Question: Error occured while deploying sample app to Heroku.
Rails Version - 3.2.13 and Ruby 1.9.3
But getting strange issue of Bundler

Error Console : Windows CMD Prompt - Here console mentioned about ruby 2 but 1.9.3 is installed version of my machine.
'''
-----> Ruby app detected
-----> Compiling Ruby/Rails
-----> Using Ruby version: ruby-2.0.0
-----> Installing dependencies using Bundler version 1.3.2
New app detected loading default bundler cache
Running: bundle install --without development:test --path vendor/bundle -
-binstubs vendor/bundle/bin
Unfortunately, a fatal error has occurred. Please see the Bundler
troubleshooting documentation at http://bit.ly/bundler-issues. Thanks!
/tmp/build_07f8cd6f-1940-4d6a-9073-77757dd85710/vendor/ruby-2.0.0/lib/rub
y/2.0.0/uri/generic.rb:214:in 'initialize': the scheme http does not accept regi
stry part: :443 (or bad hostname?) (URI::InvalidURIError)
from /tmp/build_07f8cd6f-1940-4d6a-9073-77757dd85710/vendor/ruby-2.0.0/li
b/ruby/2.0.0/uri/http.rb:84:in 'initialize'
from /tmp/build_07f8cd6f-1940-4d6a-9073-77757dd85710/vendor/ruby-2.0.0/li
b/ruby/2.0.0/uri/common.rb:214:in 'new'
'''
Gemfile
'''
source 'https:/rubygems.org'
gem 'rails', '3.2.13'
gem 'ruby', '1.9.3' # Addition of ruby verstion for Heroku
gem 'pg'
# Gems used only for assets and not required
# in production environments by default.
group :assets do
gem 'sass-rails', '~> 3.2.3'
gem 'coffee-rails', '~> 3.2.1'
gem 'uglifier', '>= 1.0.3'
end
gem 'jquery-rails'
'''
Not getting the way to resolve it.
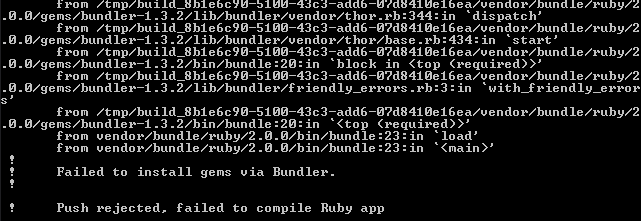
Answer: Your Gemfile is incorrect. It should include Ruby in the following way:
'''
source "https://rubygems.org"
ruby "1.9.3"
# ...
'''
as described here <URL>